Field crop: maize
Growth stage: 1
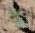
Species: datura